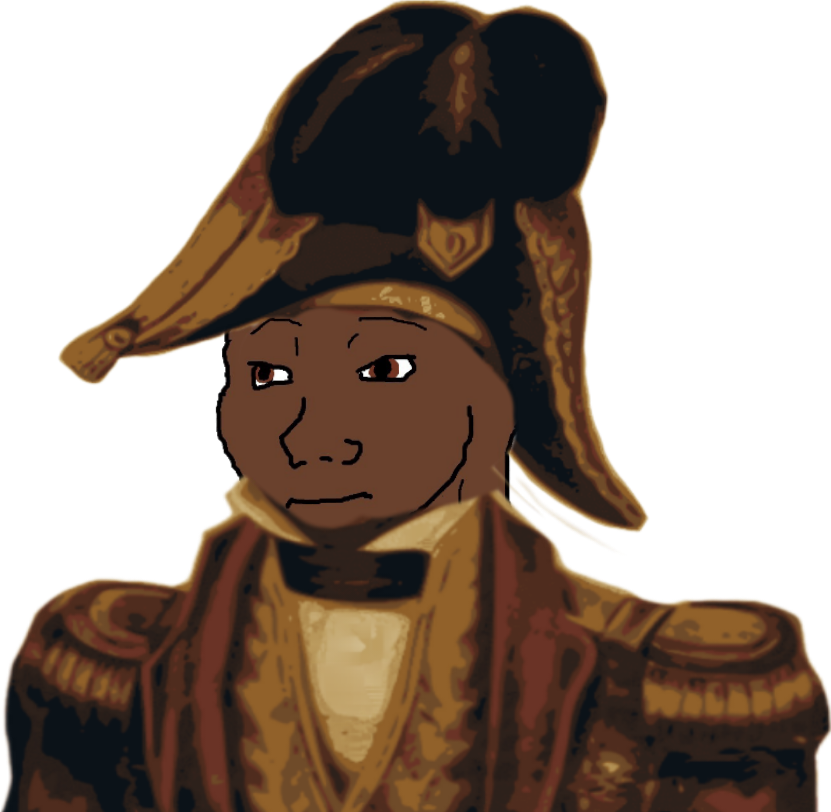
Label: 5_Blackjak